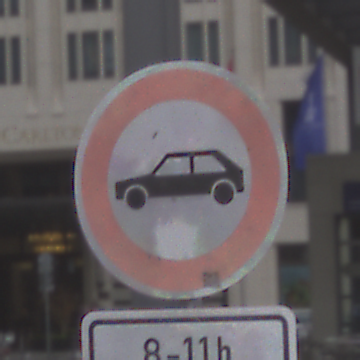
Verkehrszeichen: VerbotPersonenkraftwagen
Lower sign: ZeitangabenOhneBeschraenkungAufWochentage2
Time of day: MorningAfternoon
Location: Outdoor (Urban)
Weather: Overcast
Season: NotSpecified
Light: Natural